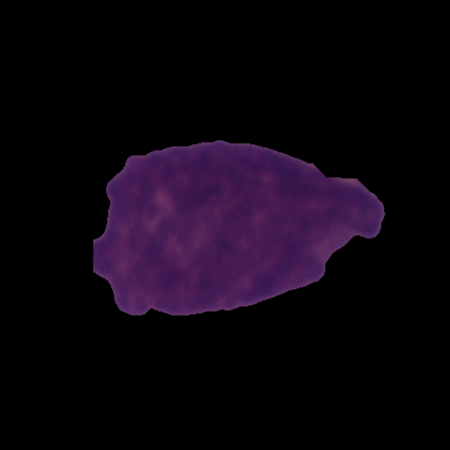
Label: cancer